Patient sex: M
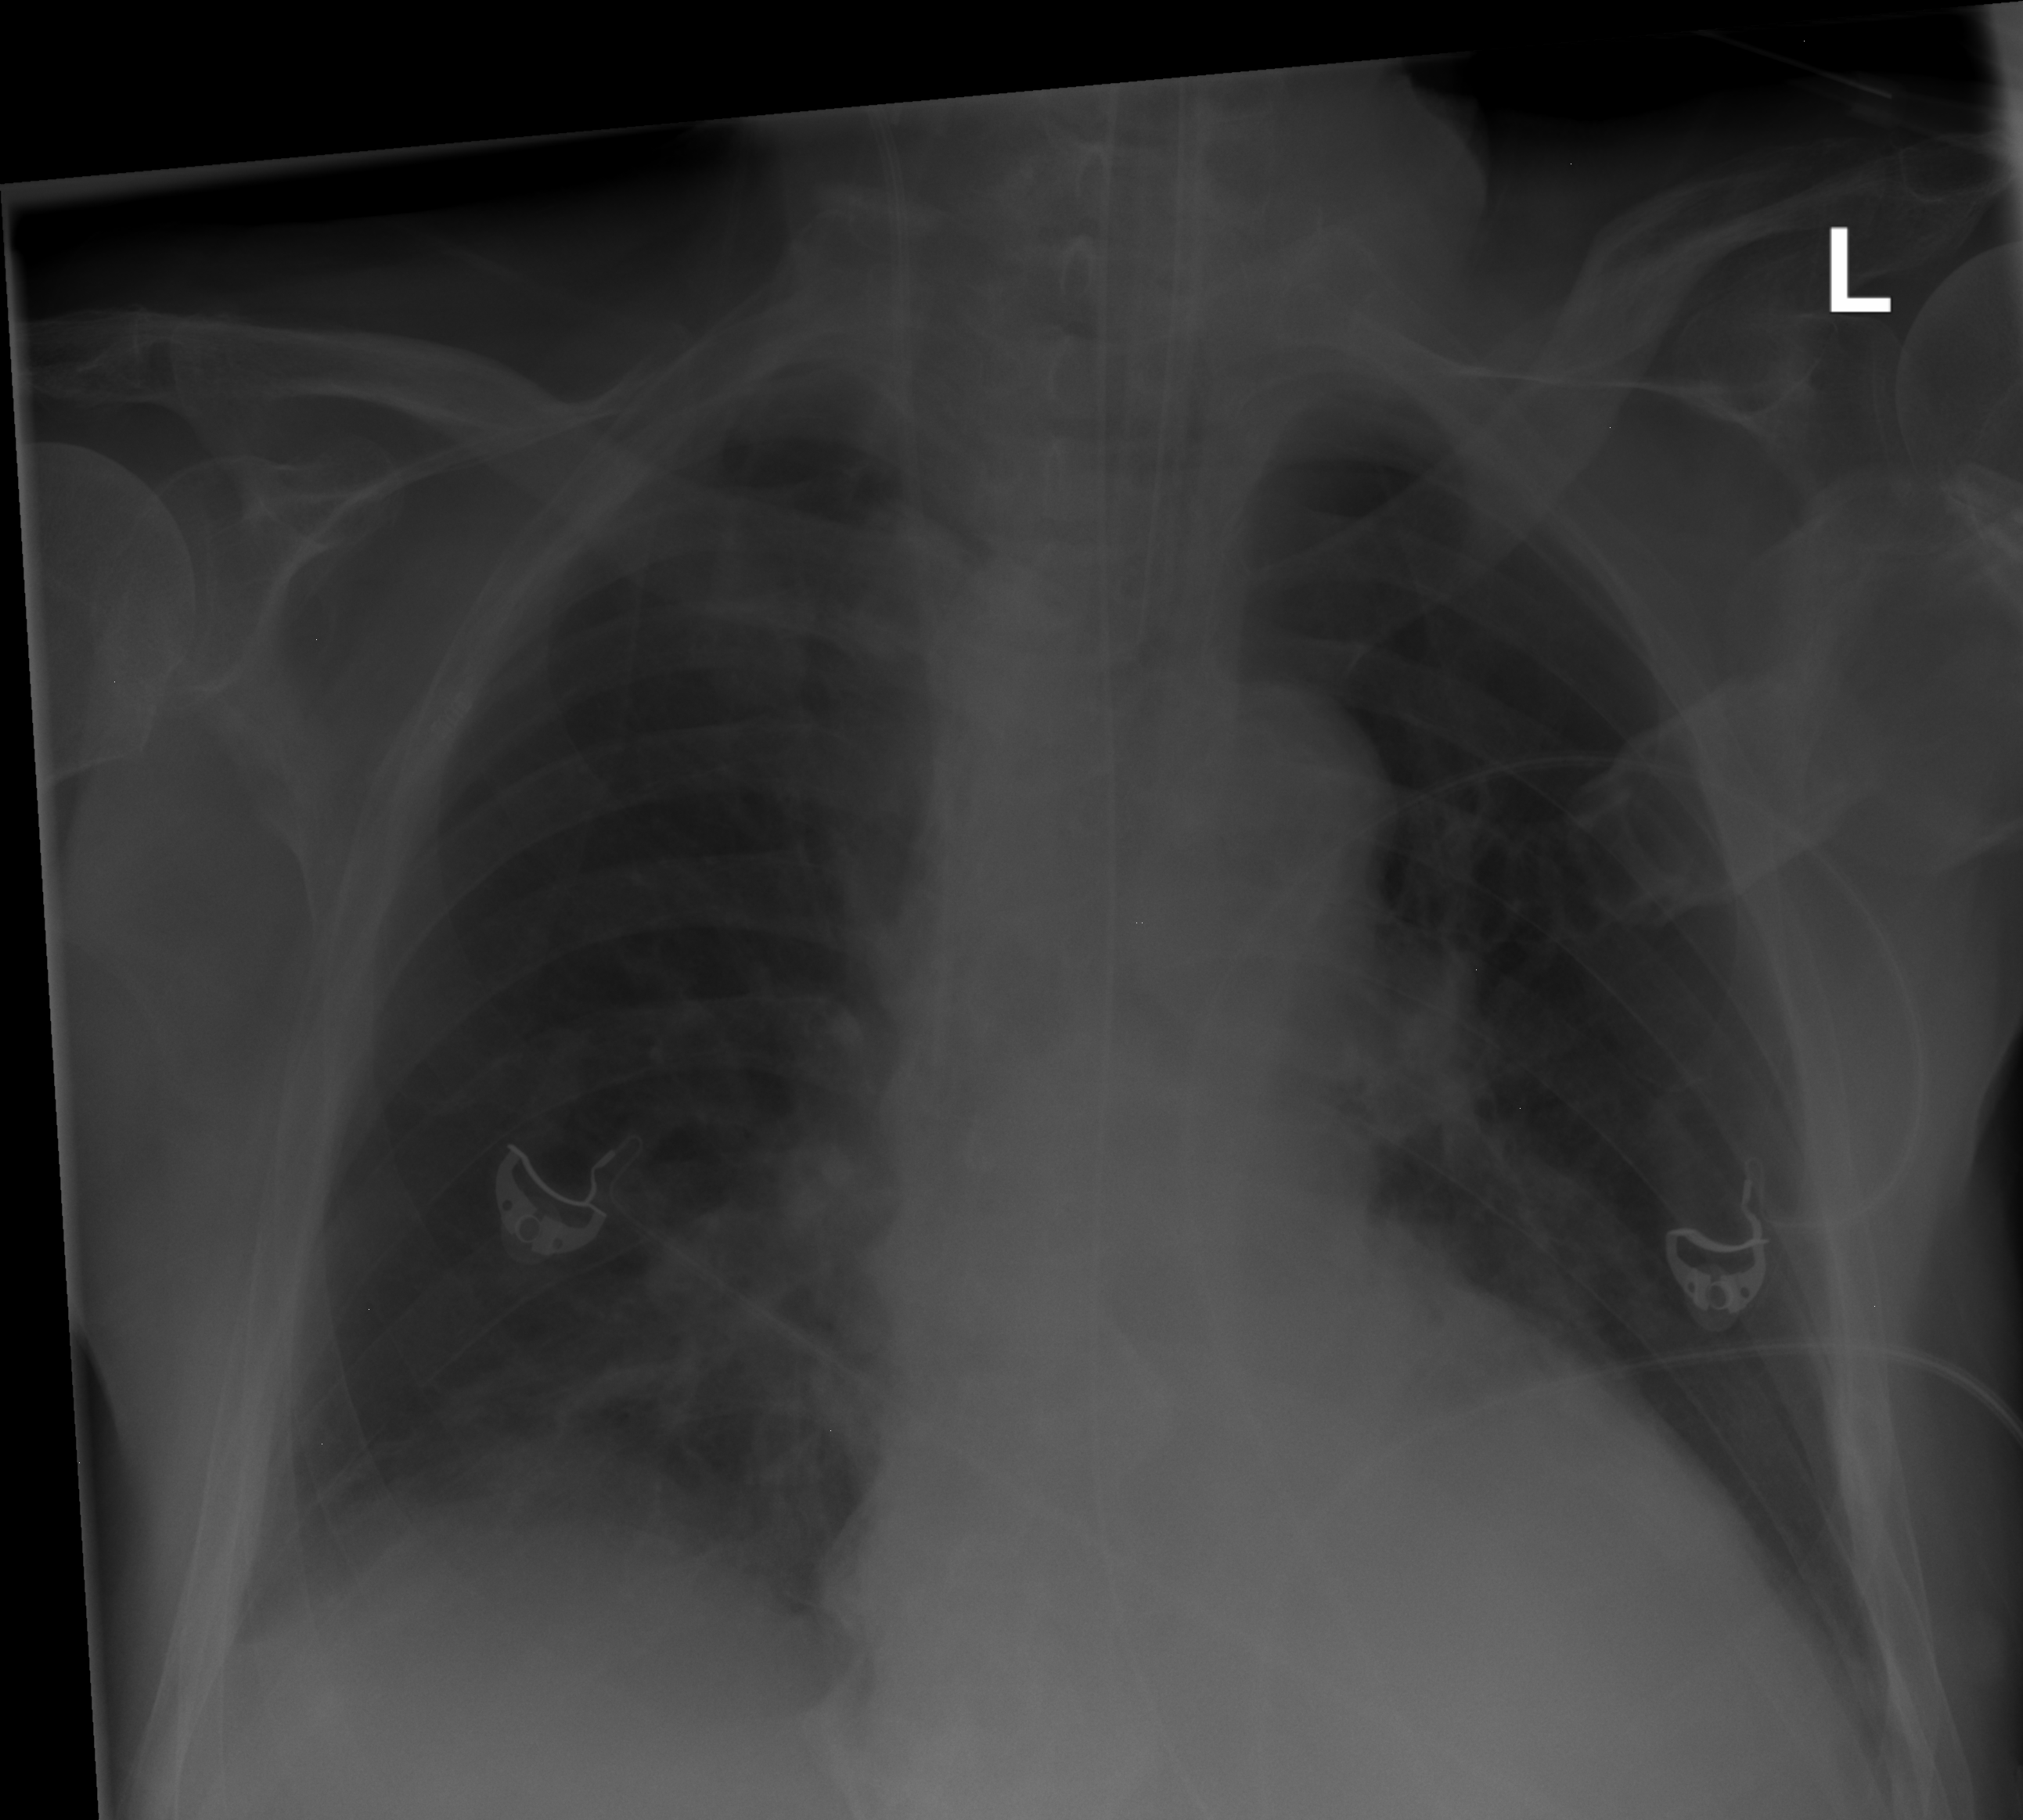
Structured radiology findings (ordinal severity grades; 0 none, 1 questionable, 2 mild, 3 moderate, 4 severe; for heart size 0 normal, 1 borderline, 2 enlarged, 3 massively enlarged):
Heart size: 2
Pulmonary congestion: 0
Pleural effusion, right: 0
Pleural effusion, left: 0
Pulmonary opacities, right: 2
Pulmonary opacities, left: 0
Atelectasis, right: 2
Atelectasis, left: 0